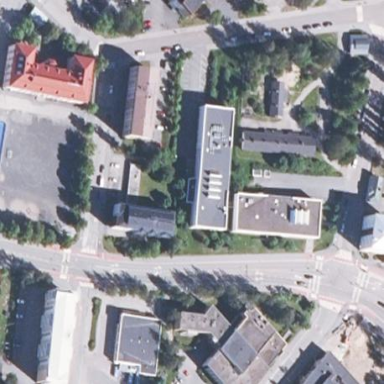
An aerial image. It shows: Government office building.